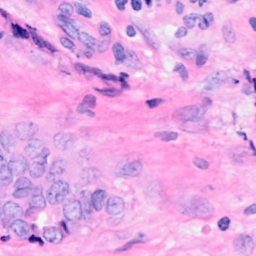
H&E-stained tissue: Breast